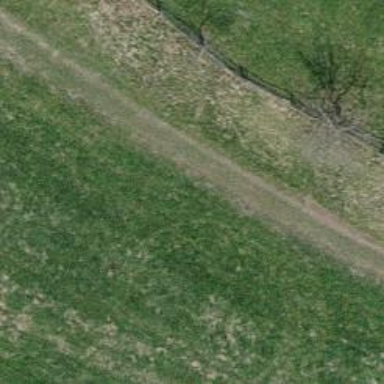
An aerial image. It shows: Track road with grade4 tracktype.